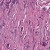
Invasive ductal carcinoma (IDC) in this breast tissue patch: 1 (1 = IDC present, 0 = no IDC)